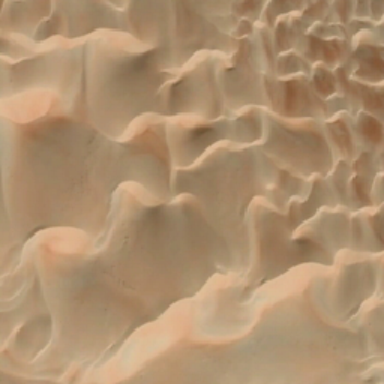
Layered desert is wonderful .